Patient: sex F, age 75
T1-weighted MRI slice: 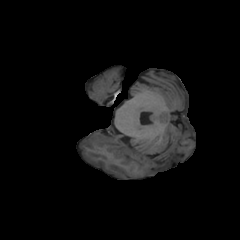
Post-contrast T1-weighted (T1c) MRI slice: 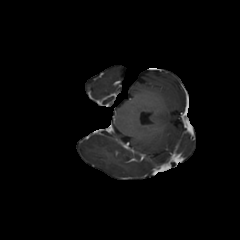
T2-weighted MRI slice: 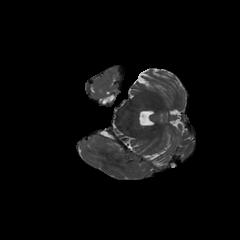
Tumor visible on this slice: no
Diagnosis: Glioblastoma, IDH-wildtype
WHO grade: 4